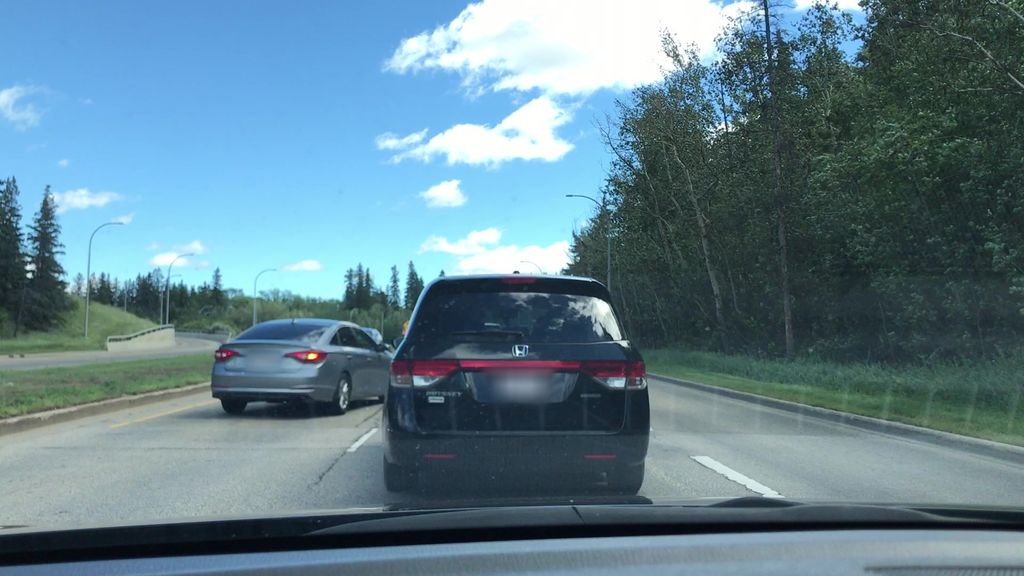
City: edmonton